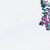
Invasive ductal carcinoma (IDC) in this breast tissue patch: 0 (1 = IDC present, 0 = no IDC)